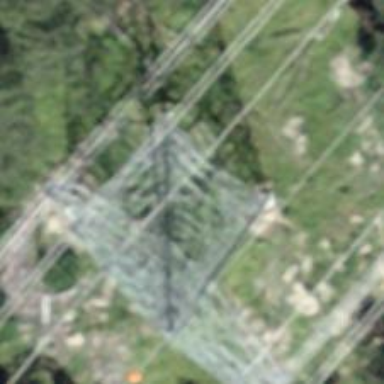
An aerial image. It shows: Towering power structure.